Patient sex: M
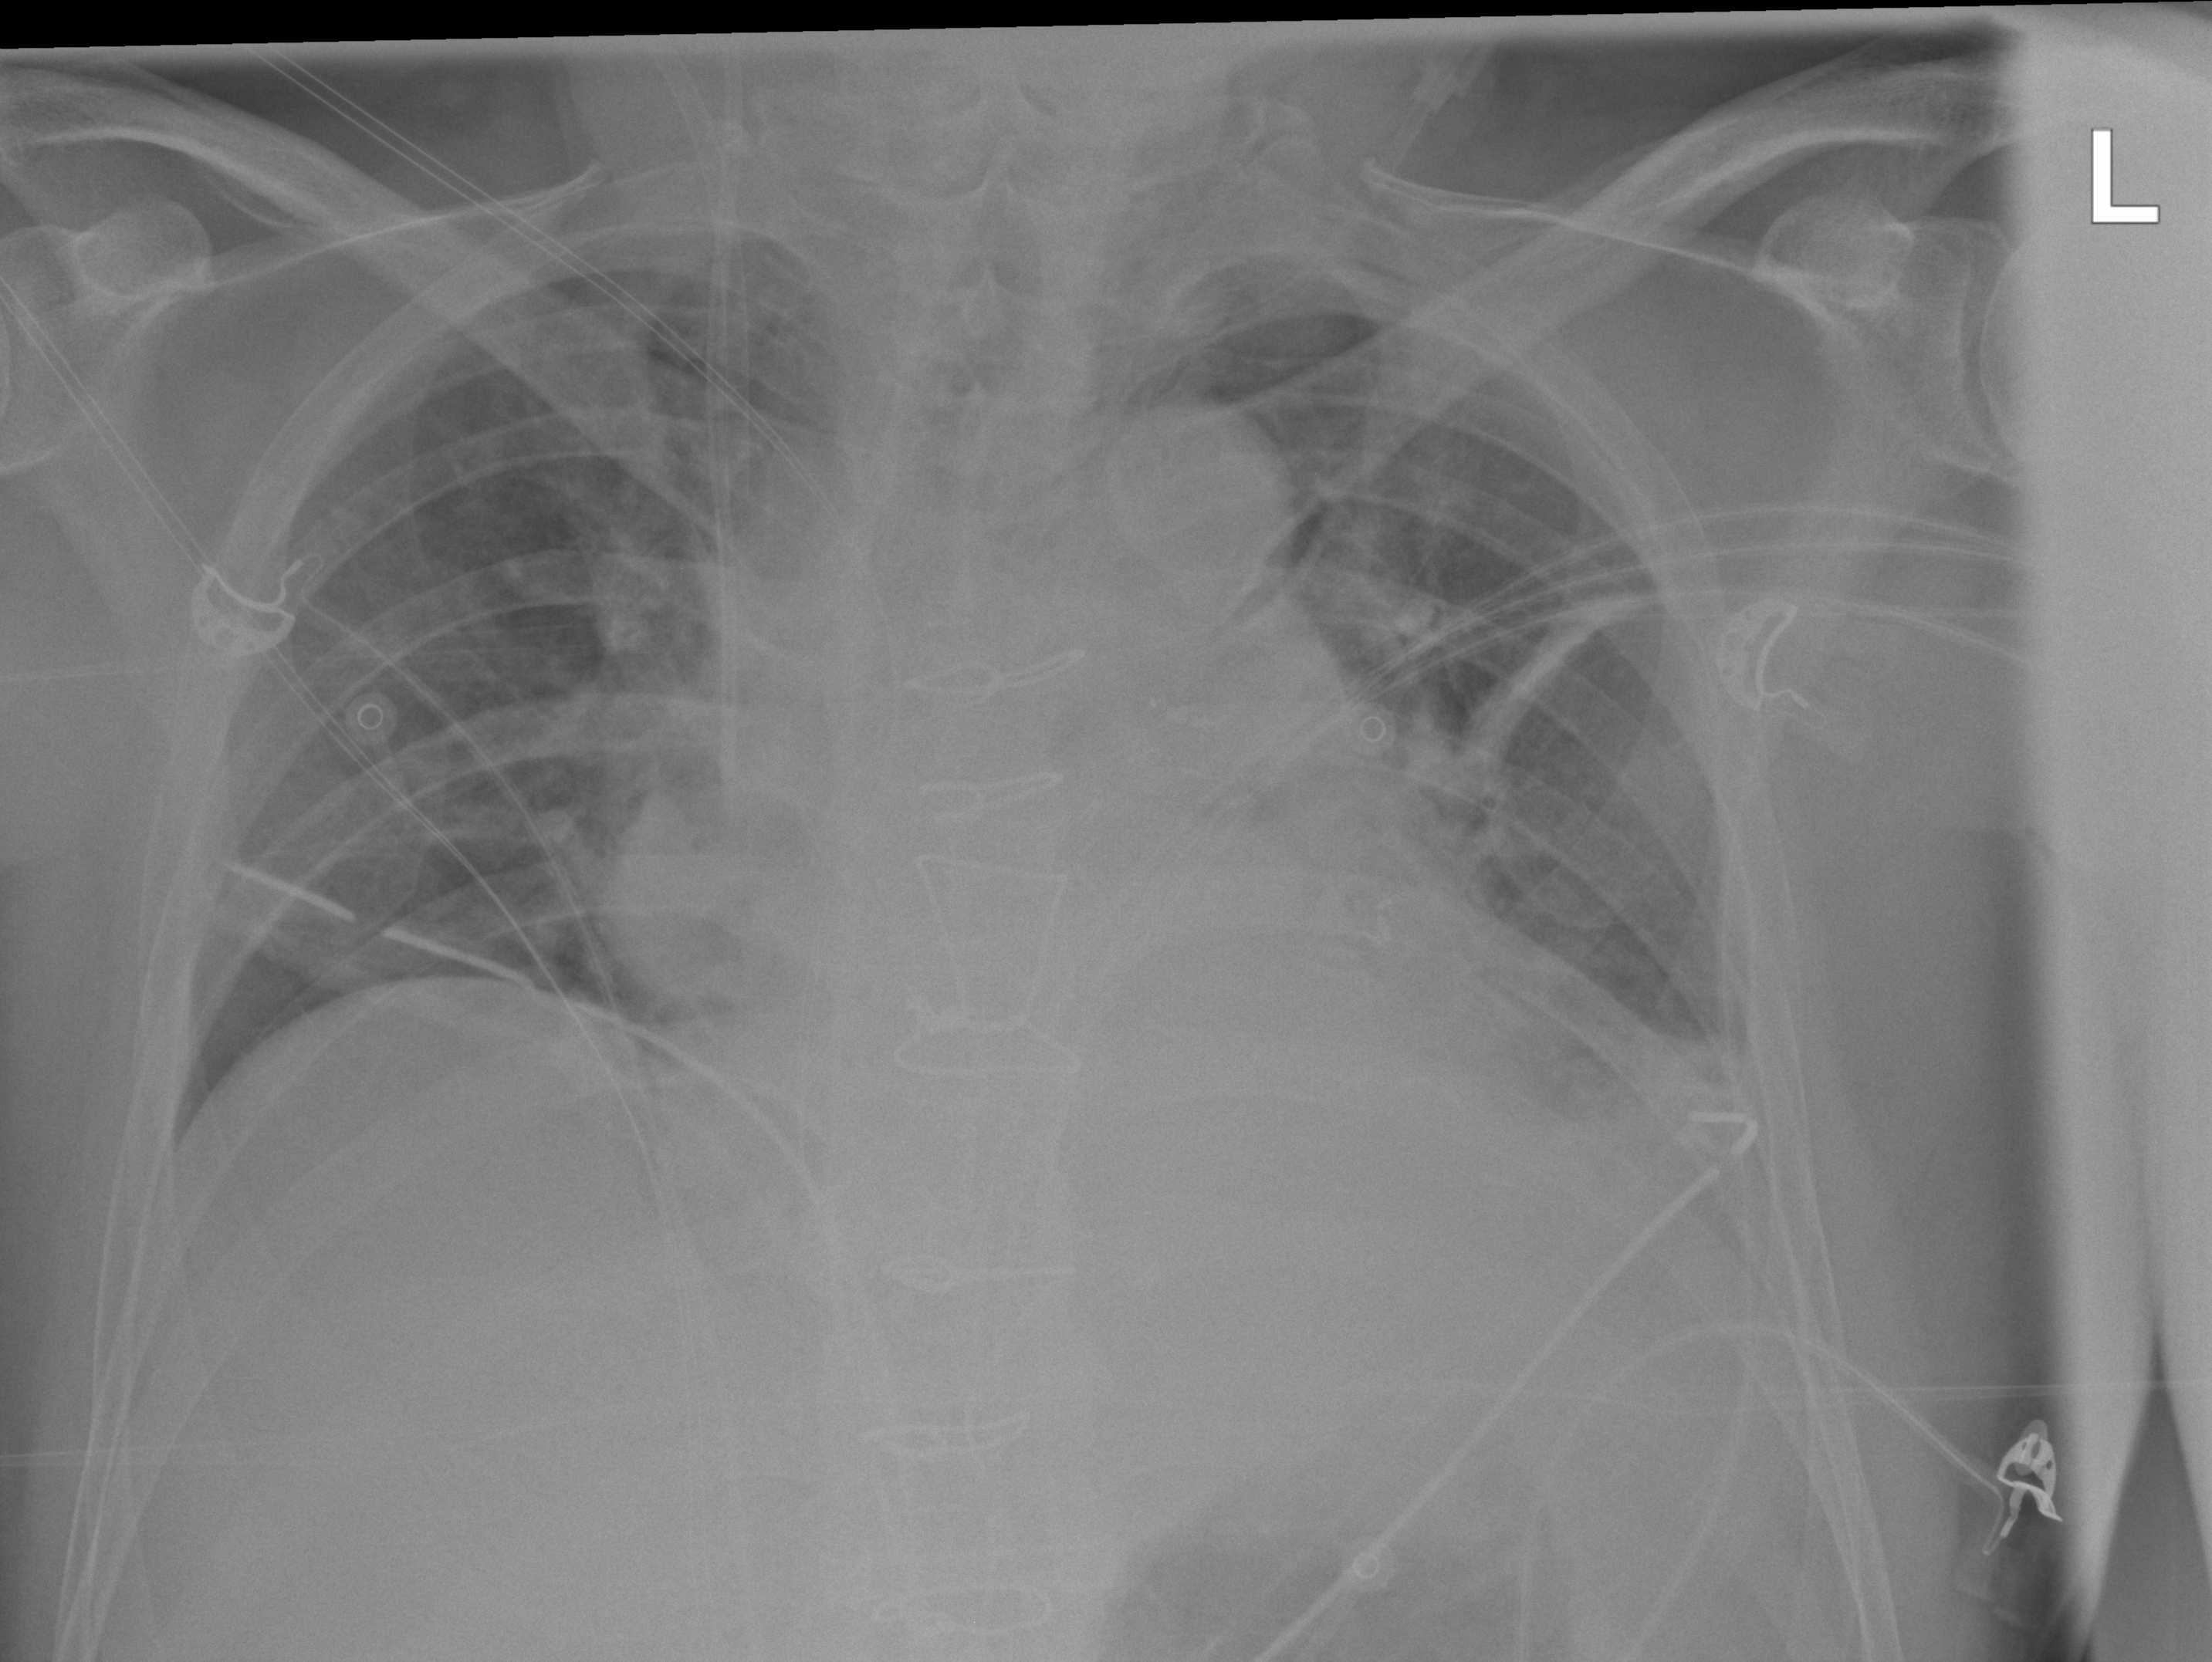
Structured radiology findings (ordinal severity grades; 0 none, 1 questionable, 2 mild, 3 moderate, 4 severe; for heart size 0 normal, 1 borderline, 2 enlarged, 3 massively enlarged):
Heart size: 0
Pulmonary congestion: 0
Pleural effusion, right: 0
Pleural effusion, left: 0
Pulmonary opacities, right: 0
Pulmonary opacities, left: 0
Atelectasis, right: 0
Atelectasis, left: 2